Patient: sex F, age 39
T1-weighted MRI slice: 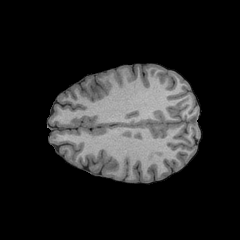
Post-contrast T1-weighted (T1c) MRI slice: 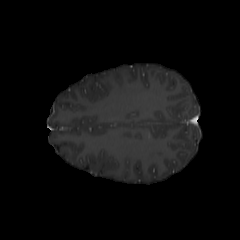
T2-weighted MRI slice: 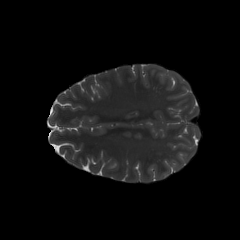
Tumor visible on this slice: no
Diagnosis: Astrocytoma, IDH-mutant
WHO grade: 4